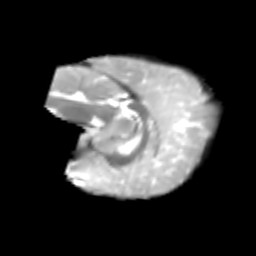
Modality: T2w
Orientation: sagittal
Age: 5
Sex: male
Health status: healthy